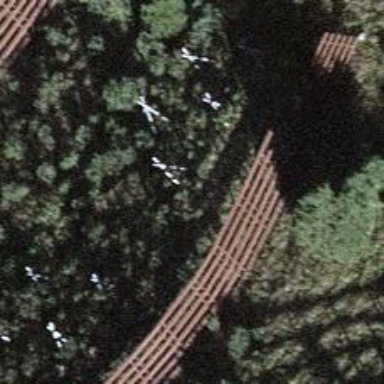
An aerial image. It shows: Snow fence that is man-made.